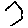
Label: hexagon